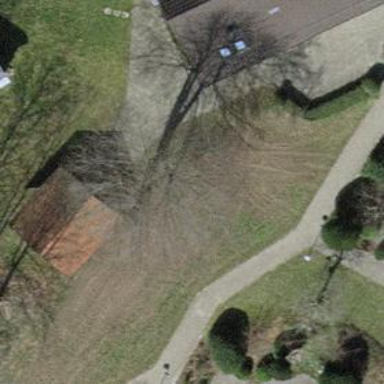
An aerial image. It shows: Urban tree adds touch of nature to the surroundings.